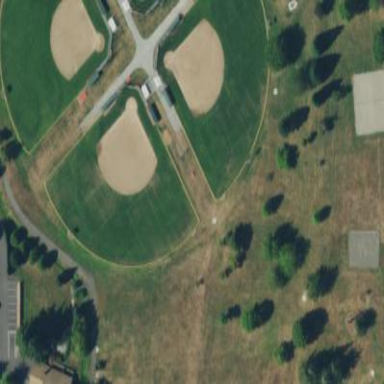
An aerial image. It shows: Grass pitch designated for baseball.